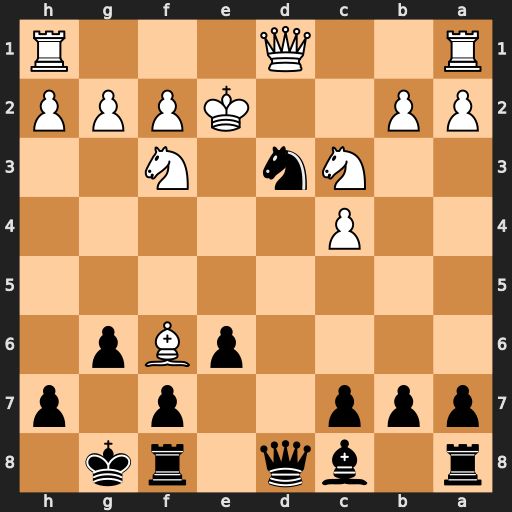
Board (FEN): r1bq1rk1/ppp2p1p/4pBp1/8/2P5/2Nn1N2/PP2KPPP/R2Q3R
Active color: b
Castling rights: -
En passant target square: -
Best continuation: Nf4+ Kf1 Qxf6